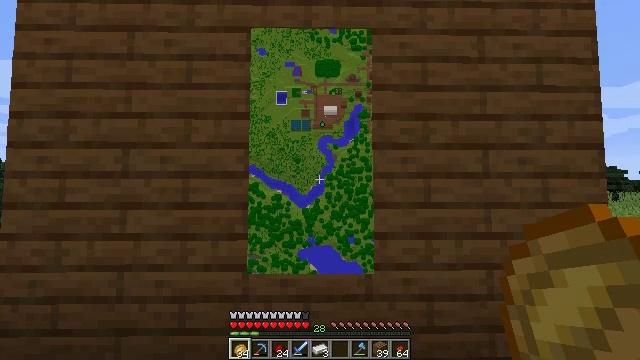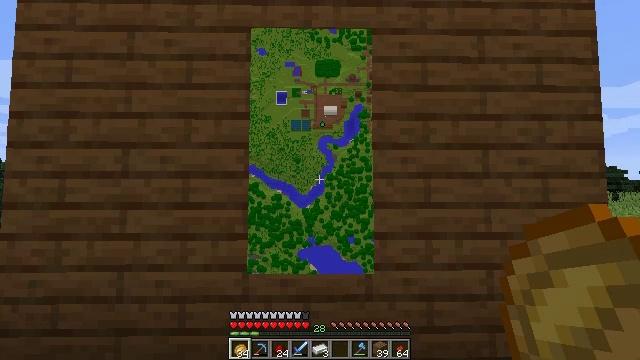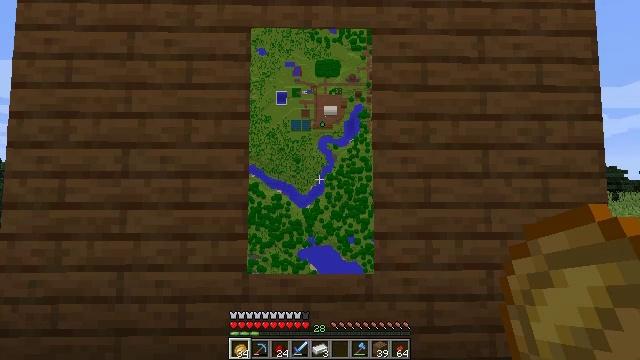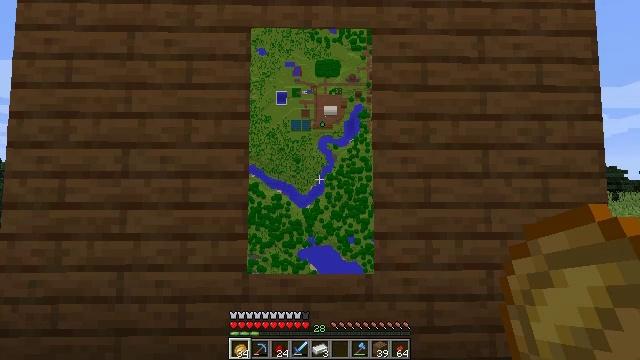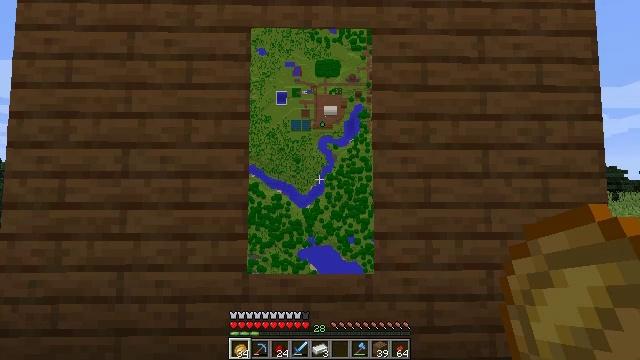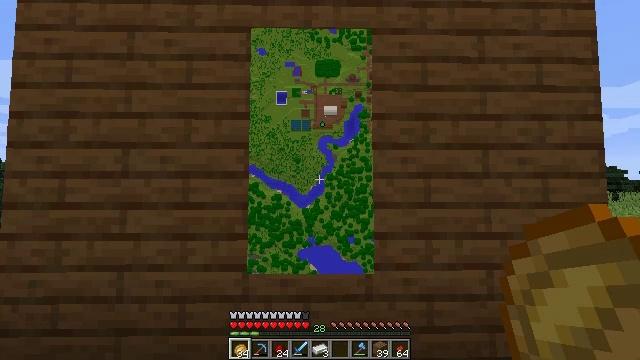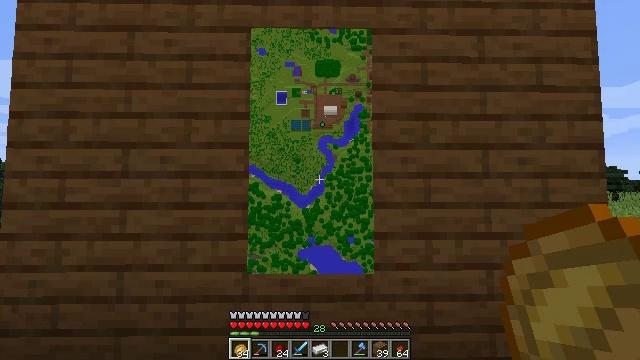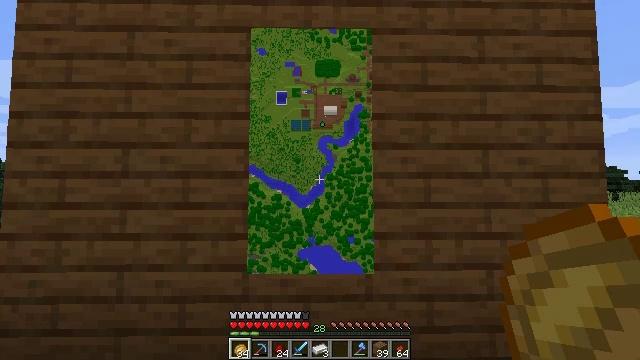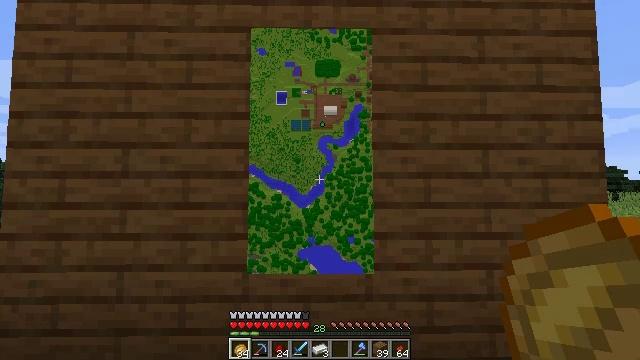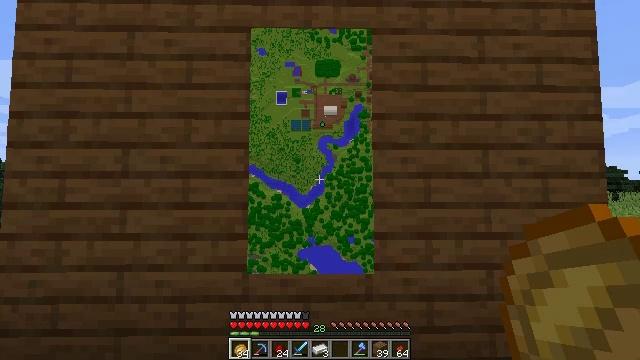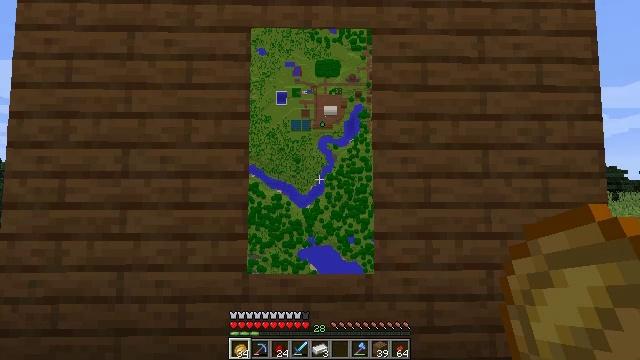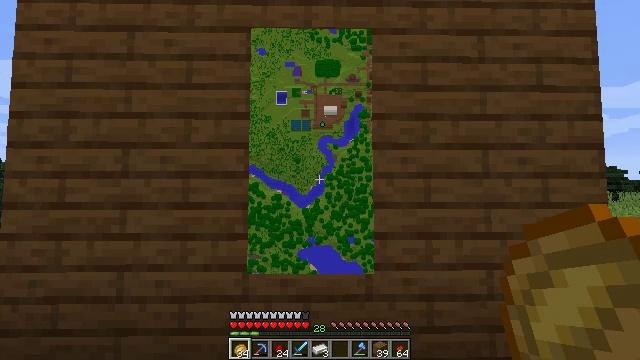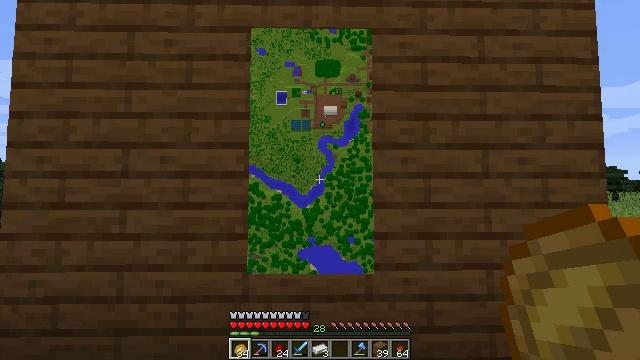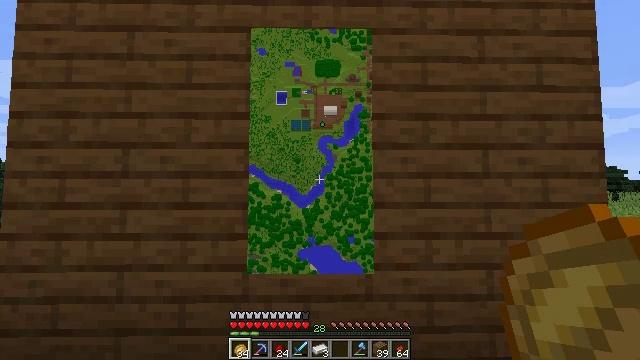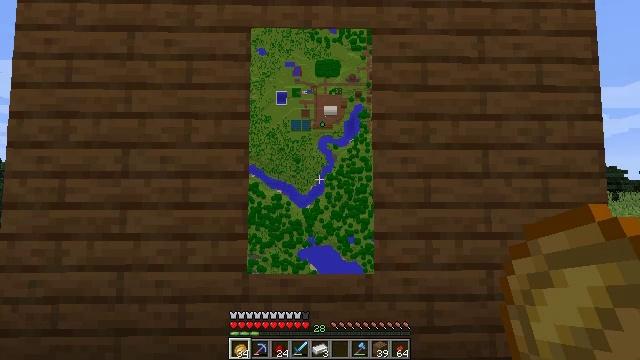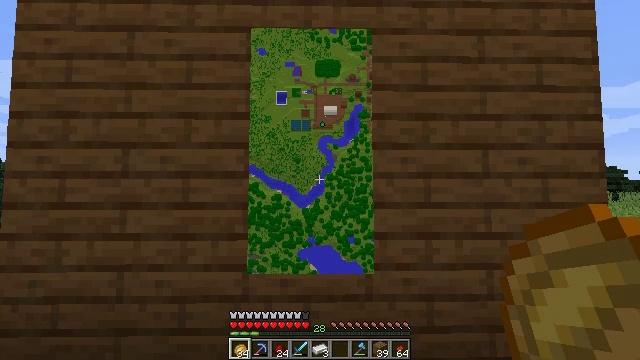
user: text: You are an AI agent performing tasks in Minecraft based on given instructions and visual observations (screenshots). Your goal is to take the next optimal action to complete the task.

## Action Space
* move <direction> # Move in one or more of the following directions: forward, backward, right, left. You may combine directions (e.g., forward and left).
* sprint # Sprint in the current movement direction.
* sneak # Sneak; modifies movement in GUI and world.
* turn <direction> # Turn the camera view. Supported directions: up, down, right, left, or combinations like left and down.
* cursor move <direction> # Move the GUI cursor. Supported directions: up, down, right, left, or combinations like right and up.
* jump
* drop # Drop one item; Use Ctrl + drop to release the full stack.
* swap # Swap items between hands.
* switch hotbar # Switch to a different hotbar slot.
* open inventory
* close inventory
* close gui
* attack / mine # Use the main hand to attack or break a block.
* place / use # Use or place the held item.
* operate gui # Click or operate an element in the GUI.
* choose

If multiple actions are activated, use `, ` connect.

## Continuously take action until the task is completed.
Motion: motion action
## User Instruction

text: Craft an item frame.
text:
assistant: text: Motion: no_op
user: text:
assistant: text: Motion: no_op
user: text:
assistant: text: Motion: no_op
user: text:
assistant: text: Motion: no_op
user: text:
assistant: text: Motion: no_op
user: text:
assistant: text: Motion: no_op
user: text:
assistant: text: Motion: no_op
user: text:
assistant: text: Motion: no_op
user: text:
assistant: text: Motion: no_op
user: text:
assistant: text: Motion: no_op
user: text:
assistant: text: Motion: no_op
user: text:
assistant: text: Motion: no_op
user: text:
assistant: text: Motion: no_op
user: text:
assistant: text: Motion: no_op
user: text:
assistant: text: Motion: no_op
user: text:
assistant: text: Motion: no_op
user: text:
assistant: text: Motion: no_op
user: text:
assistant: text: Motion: no_op
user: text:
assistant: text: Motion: no_op
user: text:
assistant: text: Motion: no_op
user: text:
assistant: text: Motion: no_op
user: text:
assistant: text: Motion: no_op
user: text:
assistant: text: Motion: no_op
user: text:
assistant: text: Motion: no_op
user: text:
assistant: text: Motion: no_op
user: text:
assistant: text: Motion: no_op
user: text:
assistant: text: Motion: no_op
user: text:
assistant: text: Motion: no_op
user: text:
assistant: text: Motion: no_op
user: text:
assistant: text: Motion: no_op